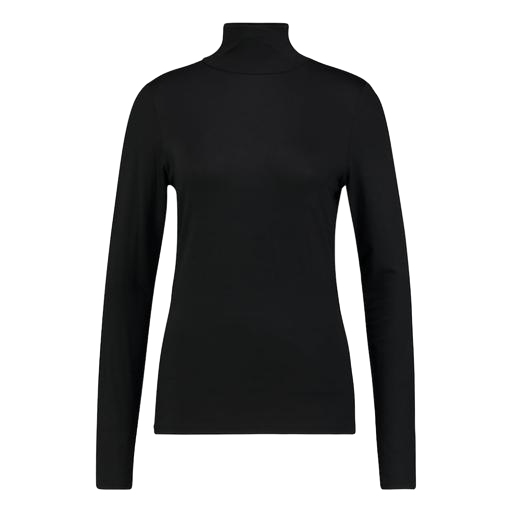
black polo-neck top, high-neck top, black high neck t-shirt, white background